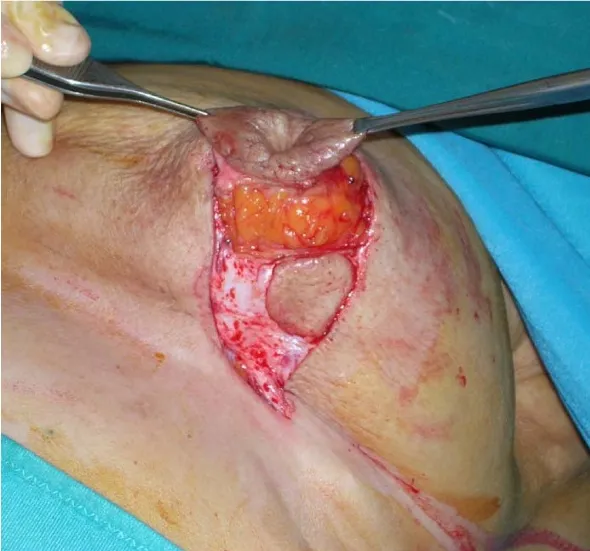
Excision of the nipple-areola complex along with underlying parenchyma (central quadrantectomy); the lower skin circle will replace the excised areola.
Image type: medical_photograph (other_medical_photograph)